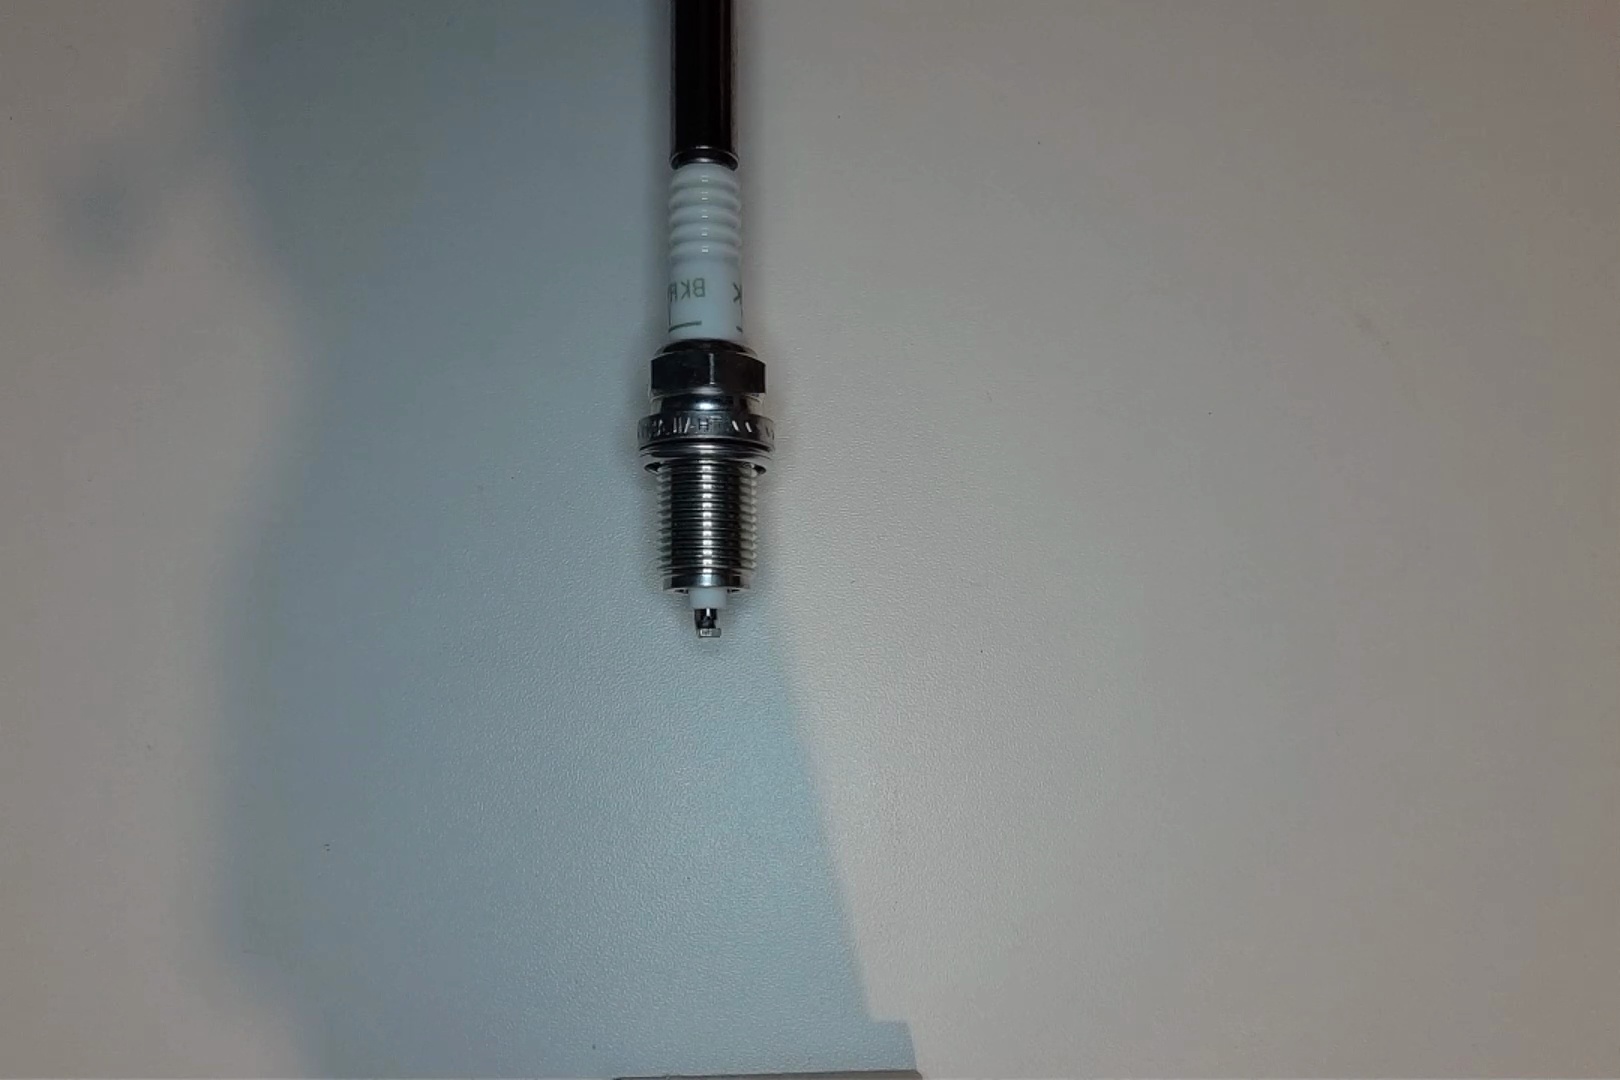
Label: no anomaly